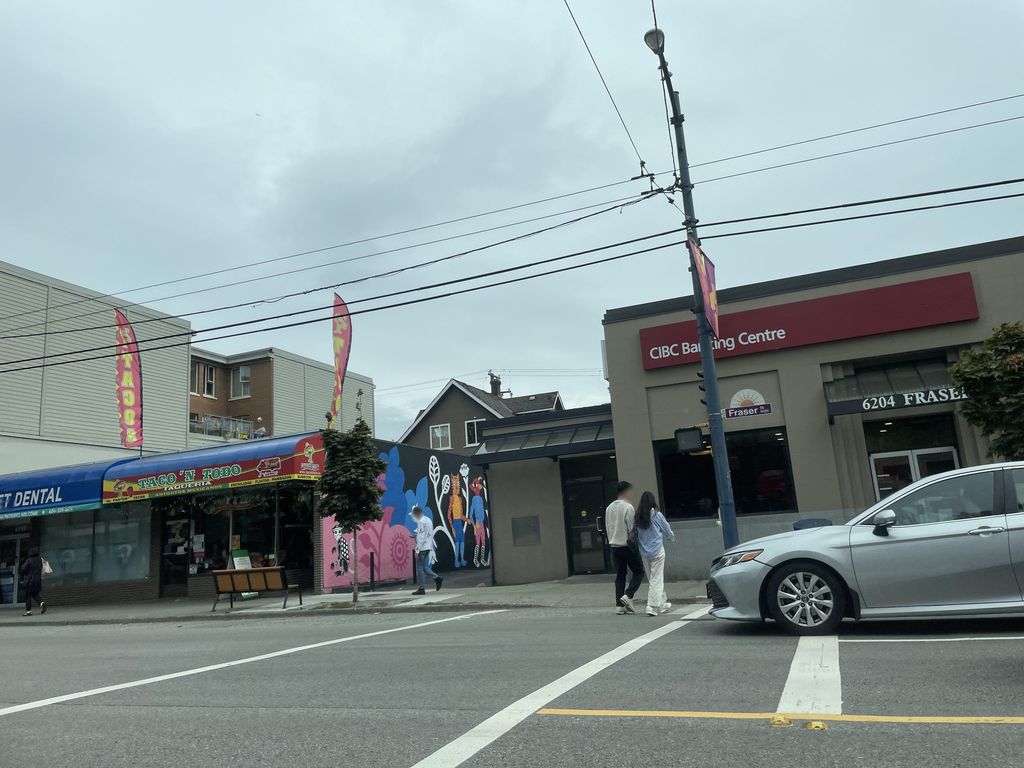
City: vancouver